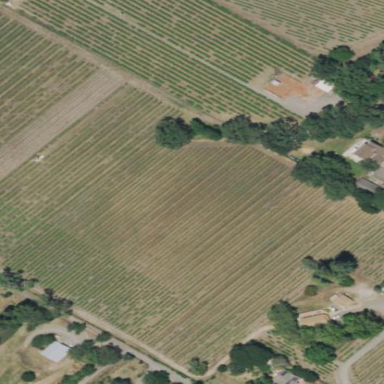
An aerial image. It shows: Vineyard with wine grapes as the crop.